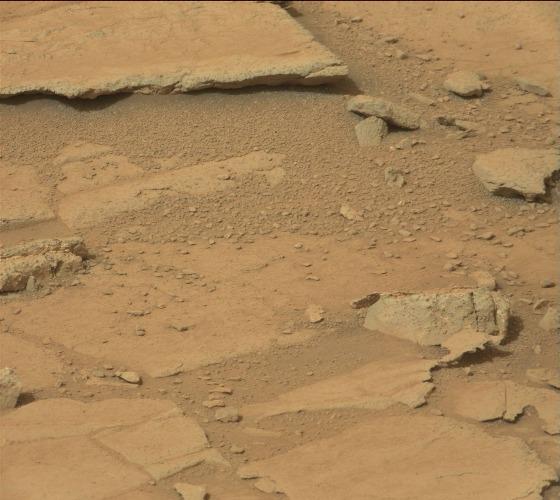
Terrain classes present: Bedrock, Gravel / Sand / Soil, Rock, Shadow